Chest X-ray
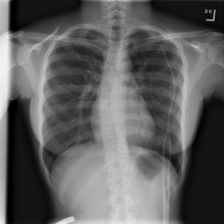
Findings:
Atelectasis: negative
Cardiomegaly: negative
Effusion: negative
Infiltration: negative
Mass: negative
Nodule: positive
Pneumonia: negative
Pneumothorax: negative
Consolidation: negative
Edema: negative
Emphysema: negative
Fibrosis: negative
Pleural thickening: negative
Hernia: negative